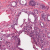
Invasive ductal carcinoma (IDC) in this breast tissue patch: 0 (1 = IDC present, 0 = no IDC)